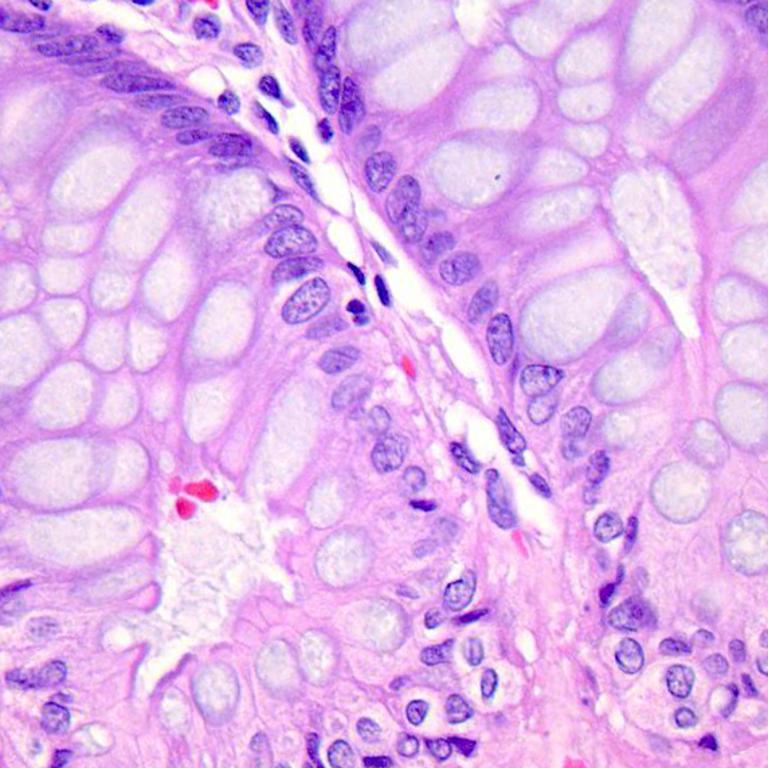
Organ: colon
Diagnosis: benign